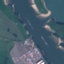
Land use / land cover class: River